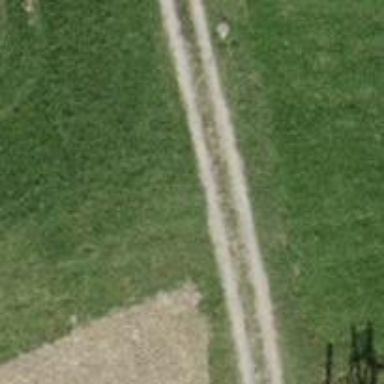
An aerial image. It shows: Compacted track road with grade3 tracktype.